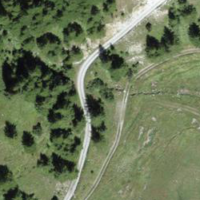
EUNIS habitat code: 26
Species observed at this site:
Dryas octopetala
Erebia pharte
Erebia alberganus